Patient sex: F
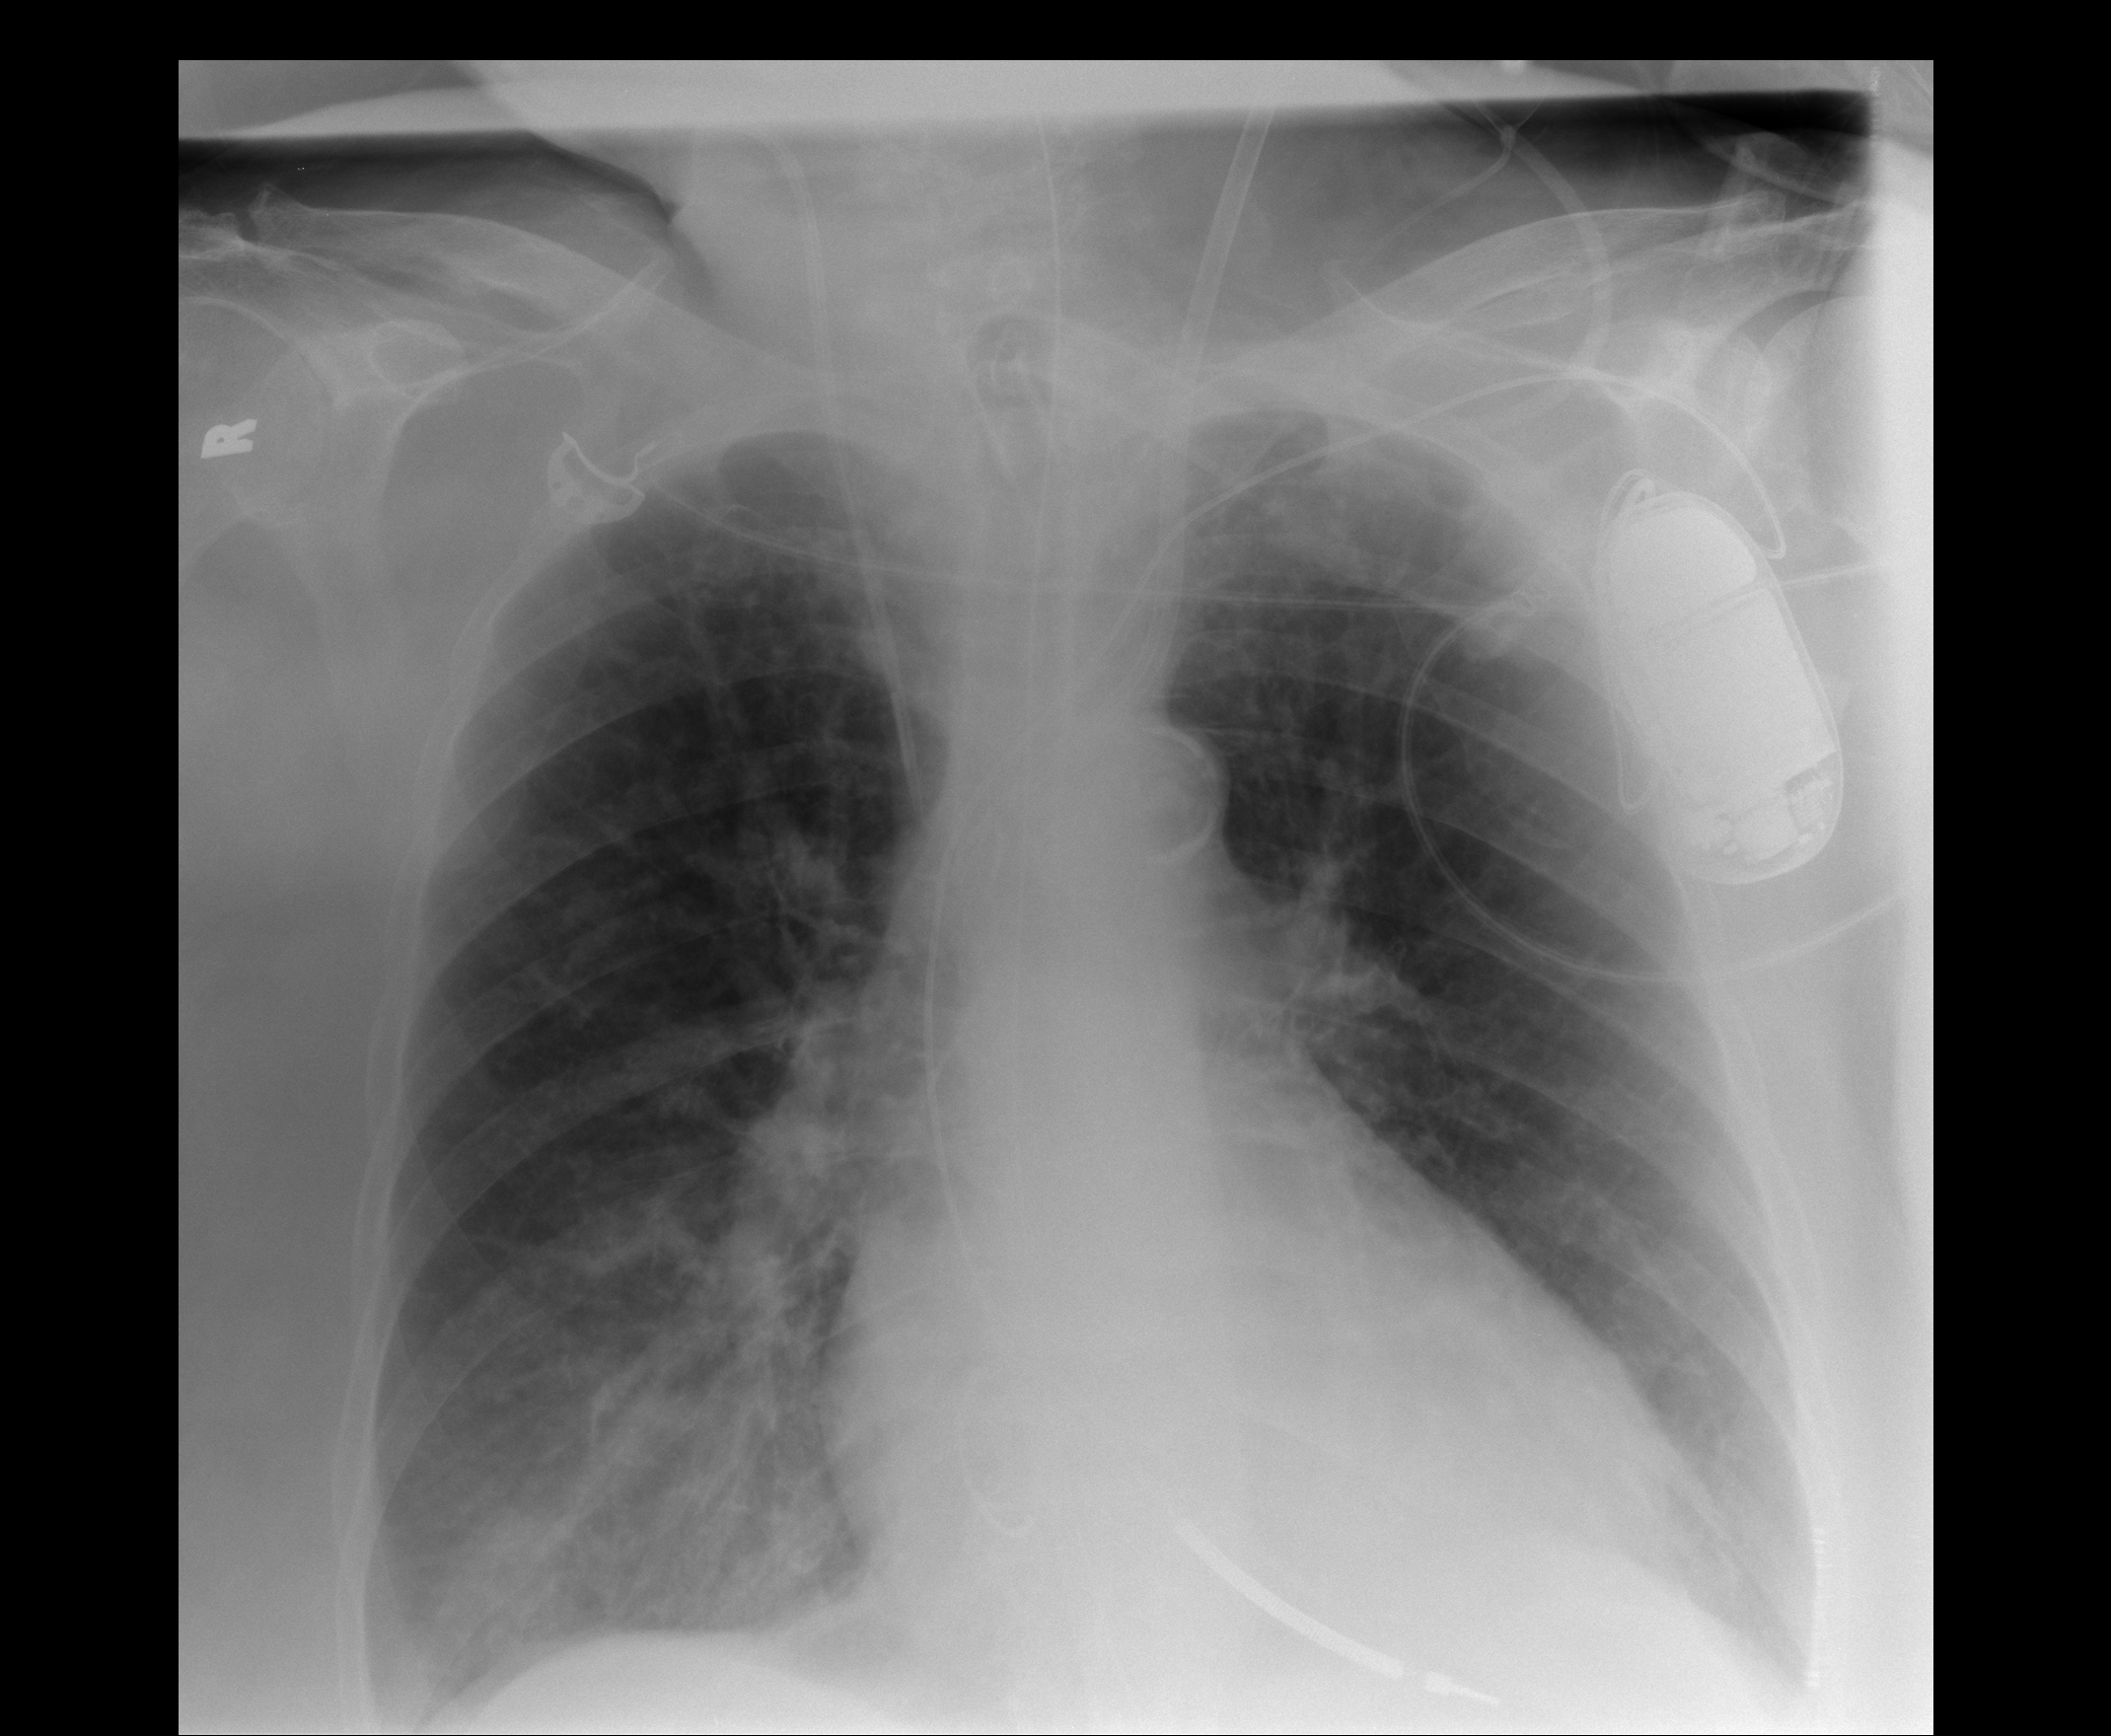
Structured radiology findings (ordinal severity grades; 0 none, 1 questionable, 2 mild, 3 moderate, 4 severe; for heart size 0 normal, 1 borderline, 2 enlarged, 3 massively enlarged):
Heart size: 0
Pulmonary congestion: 2
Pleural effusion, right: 2
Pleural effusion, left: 0
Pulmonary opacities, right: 0
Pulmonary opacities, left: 0
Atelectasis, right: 2
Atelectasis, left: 2